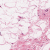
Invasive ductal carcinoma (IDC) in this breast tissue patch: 0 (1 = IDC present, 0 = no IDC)